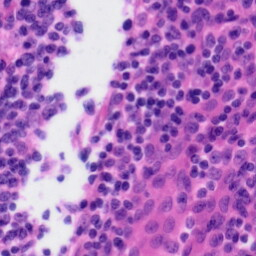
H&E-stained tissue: Tonsil